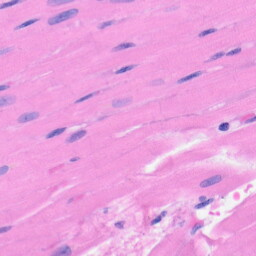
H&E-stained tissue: Heart